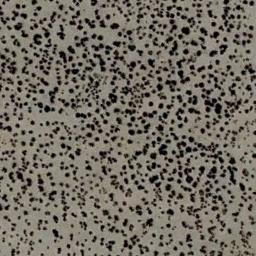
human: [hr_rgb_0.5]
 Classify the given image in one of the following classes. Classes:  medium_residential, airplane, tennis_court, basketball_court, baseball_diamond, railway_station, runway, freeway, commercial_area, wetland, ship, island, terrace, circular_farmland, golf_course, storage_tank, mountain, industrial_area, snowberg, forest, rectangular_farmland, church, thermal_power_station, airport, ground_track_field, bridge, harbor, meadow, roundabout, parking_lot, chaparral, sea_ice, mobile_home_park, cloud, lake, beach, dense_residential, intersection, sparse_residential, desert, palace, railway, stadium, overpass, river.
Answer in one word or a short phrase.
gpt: chaparral